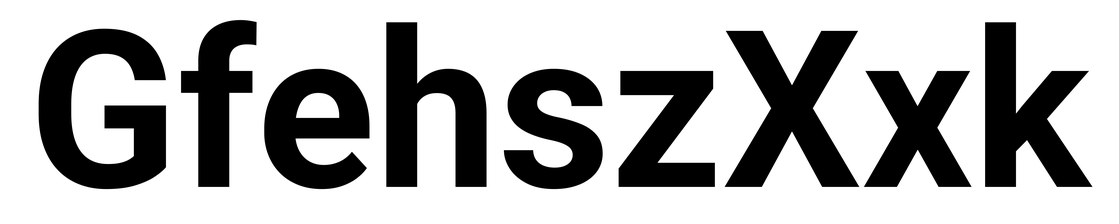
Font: Roboto_Bold